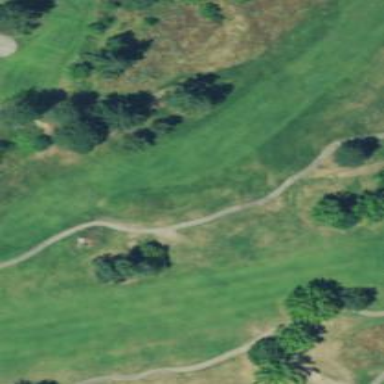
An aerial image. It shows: Grassy area designated as golf fairway.